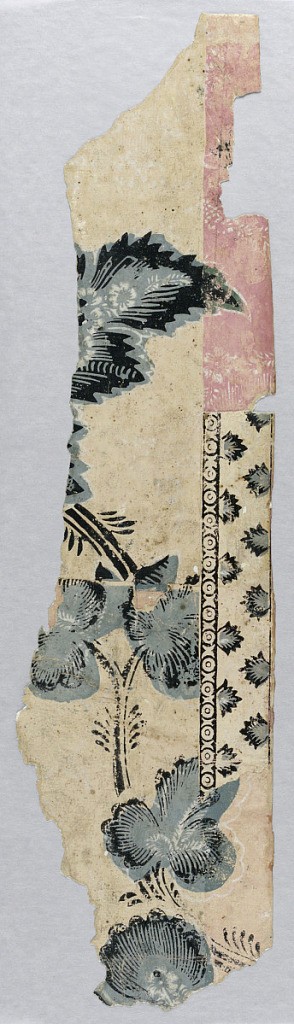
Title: Sidewall - fragment
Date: ca. 1765
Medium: Block-printed on handmade paper
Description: Irregular fragments of paper with ground originally pink, printed with large-scale vine pattern in black, blue-grey and white. Portion of geometric border attached to fragment.